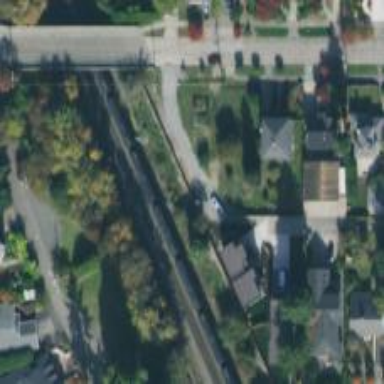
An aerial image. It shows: Trap point for railway derailment prevention.